Question: I'm trying to display an SSRS row subgroup value as a percentage of its column total grouped by the row subgroup.
My goal:

Notice how the values in red display as a percentage of the value in the RowSubGroupTotal, whereas the RowSubGroupTotal displays as percentage of the ColumnGroup total.
What I currently have:
<URL>
The red values display as a percentage of the ColumnGroup total (just like the RowSubGroupTotals do).
How do I change those red values to rollup to 100% - their values as a percentage of the RowSubGroupTotal?
My matrix:
<URL>
Raw data: <URL>
I want the red values to be a percentage of the RowSubGroupTotal (3/4 = 75%, 1/4 = 25%). I want the RowSubGroupTotal to be a percentage of the column subtotal (4/25 = 16%, 9/25 = 36%).
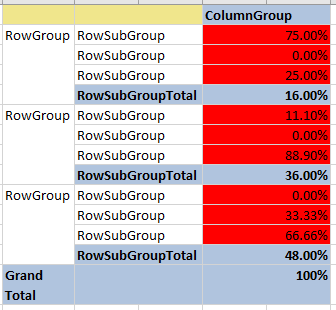
Answer: Assuming the field is called 'Amount', your outer row group is called 'BlueRowGroup' and your dataset is called 'DataSet1' then the expression for the red rows would be something like
'''
=SUM(Fields!Amount.Value) / SUM(Fields!Amount.Value, "BlueRowGroup")
'''
and the blue rows would be
'''
=SUM(Fields!Amount.Value) / SUM(Fields!Amount.Value, "DataSet1")
'''
The first part of the expression does not state the scope as this will be the scope of the textbox the expression resides in. The second part states the scope of the total amount we want to divide by, so for the red rows, we want to divide the amount by the total amount from the next group up ('BlueRowGoup'). For the blue rows we want the amount to be divided by the total for the entire dataset so we use the dataset name as the scope.
Here is a working exmaple....
I created some data to mirror your sample data, just changed the names to avoid confusing fields with groups/scopes.
'''
DECLARE @t TABLE(RowGroup varchar(10), SubGroup varchar(10), Amount int)
INSERT INTO @t VALUES
('Alpha', 'Red', 2),
('Alpha', 'Red', 1),
('Alpha', 'Green', 0),
('Alpha', 'Blue', 1),
('Bravo', 'Red', 1),
('Bravo', 'Green', 0),
('Bravo', 'Blue', 4),
('Bravo', 'Blue', 4),
('Charlie', 'Red', 0),
('Charlie', 'Green', 4),
('Charlie', 'Blue', 2),
('Charlie', 'Blue', 6)
SELECT * FROM @t
'''
I added a simple tablix showing both the actual underlying numbers and the %'s, which looks like this.
<URL>
I set the expression as earlier in this answer.
This gives the following result...
<URL>